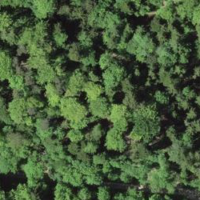
EUNIS habitat code: 41
Species observed at this site:
Ceratina cyanea